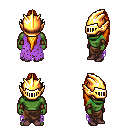
a pixel art fantasy rpg character, male body template, orc, green skin, maroon tattered cape, robe skirt, light blonde extra-long topknot hairstyle, gold helm, cloth bracers, maroon shoes, four views (front, back, left, right), 2x2 character sprite sheet, small pixel art, hard edges, no anti-aliasing